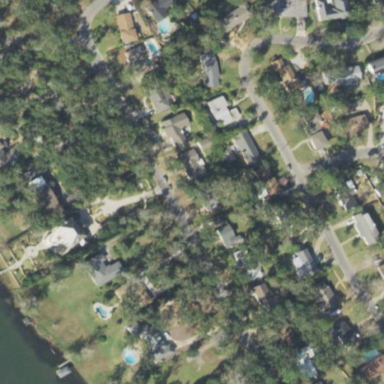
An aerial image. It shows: Single-family residential area.